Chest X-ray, AP view. Patient: 57 years old, sex F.
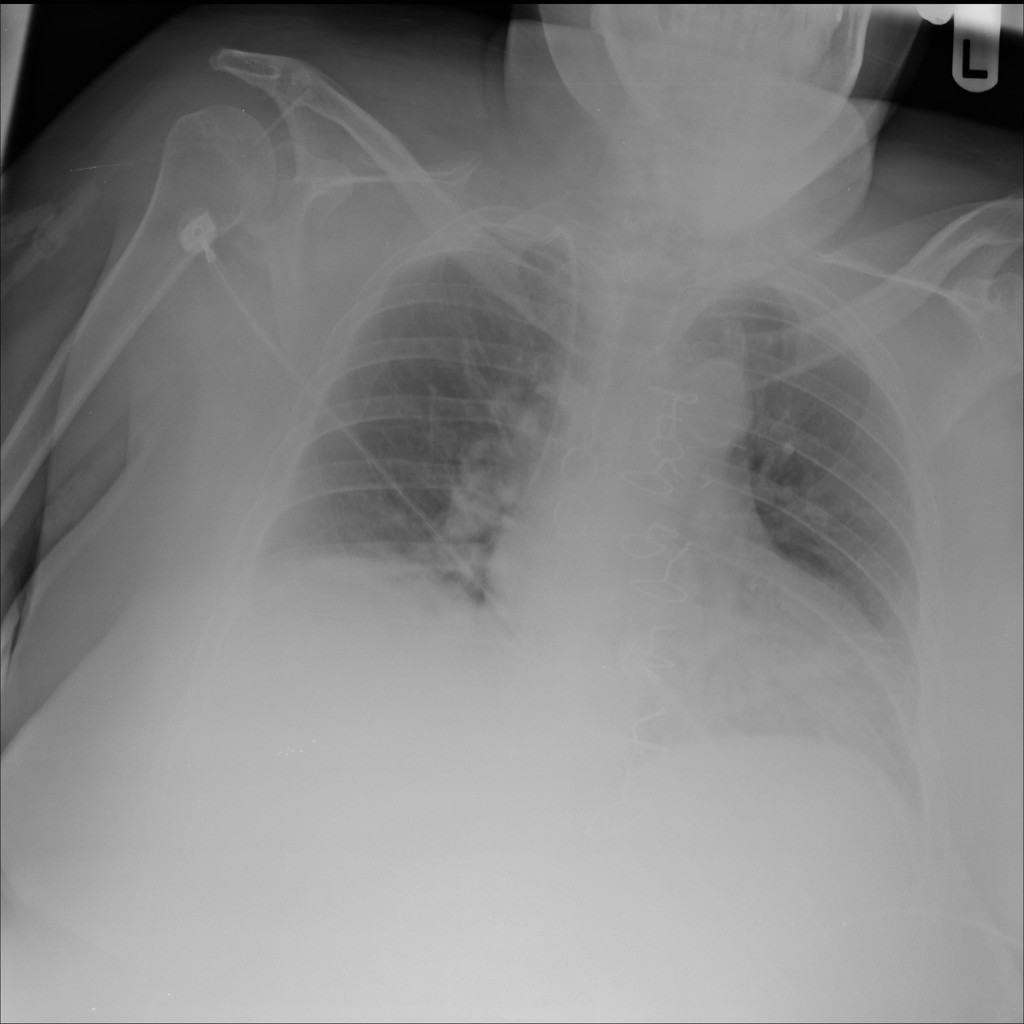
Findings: No Finding